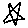
Label: star